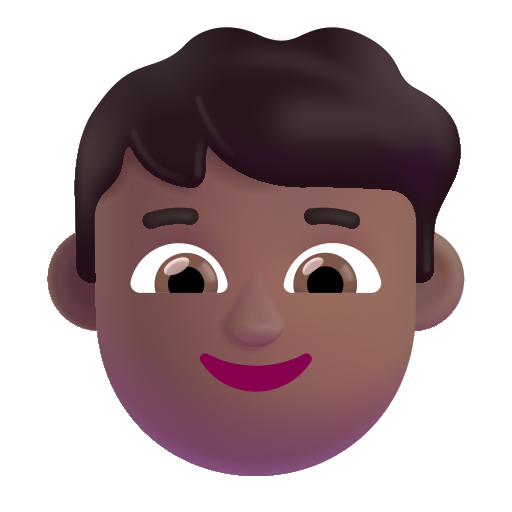
boy color  dark